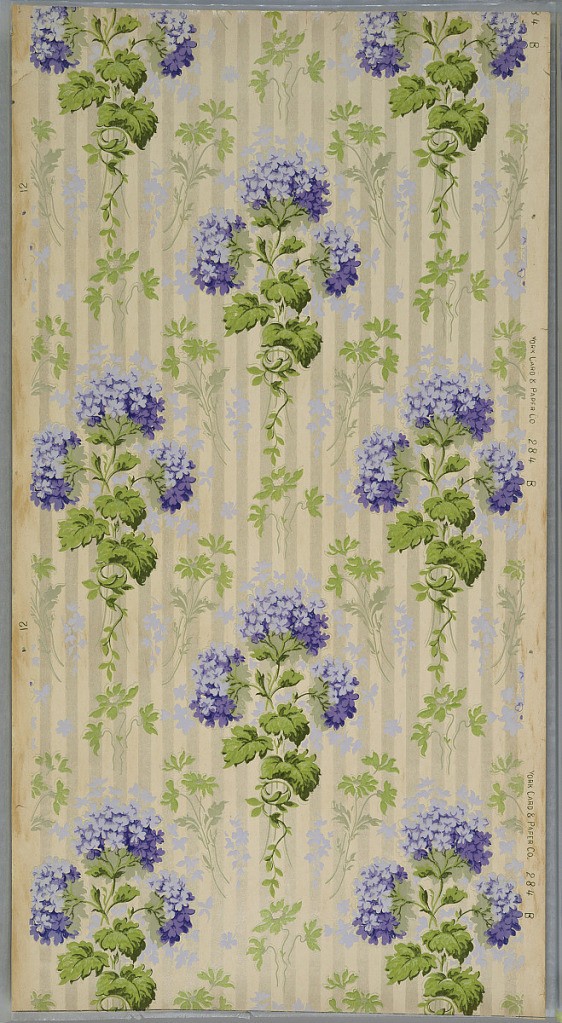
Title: Sidewall
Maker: York Card & Paper Co., 1891
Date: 1905–1915
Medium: Machine-printed paper, liquid mica
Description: On vertical striped lavender ground, clusters of purple hydrangeas with green stems and leaves.